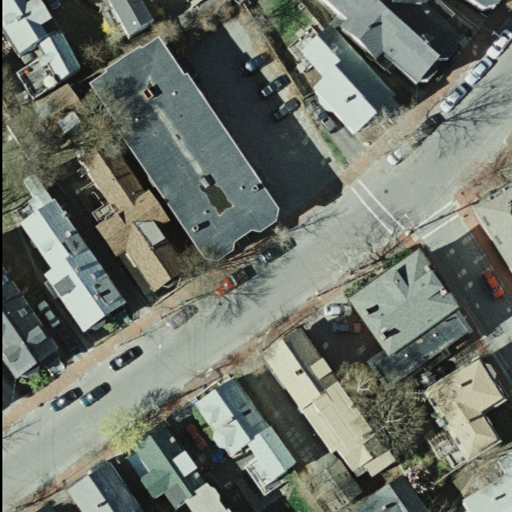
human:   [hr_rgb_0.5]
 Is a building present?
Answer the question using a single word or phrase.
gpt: yes

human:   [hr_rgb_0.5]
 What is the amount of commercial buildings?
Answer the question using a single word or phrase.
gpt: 0

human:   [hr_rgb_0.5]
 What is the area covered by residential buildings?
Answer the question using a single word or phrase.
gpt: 4381m2

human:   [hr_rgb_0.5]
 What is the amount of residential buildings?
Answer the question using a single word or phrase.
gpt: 21

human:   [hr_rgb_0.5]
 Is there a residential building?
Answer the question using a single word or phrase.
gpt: yes

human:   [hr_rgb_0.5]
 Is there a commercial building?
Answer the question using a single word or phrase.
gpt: no

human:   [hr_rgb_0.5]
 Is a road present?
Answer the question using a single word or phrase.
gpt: yes

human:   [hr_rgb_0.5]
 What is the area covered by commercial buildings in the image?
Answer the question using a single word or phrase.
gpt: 0m2

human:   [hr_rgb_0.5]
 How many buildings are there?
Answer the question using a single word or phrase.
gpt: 21

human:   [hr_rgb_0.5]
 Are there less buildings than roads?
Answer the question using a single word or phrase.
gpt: no

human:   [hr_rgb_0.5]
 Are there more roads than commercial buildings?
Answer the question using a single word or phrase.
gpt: yes

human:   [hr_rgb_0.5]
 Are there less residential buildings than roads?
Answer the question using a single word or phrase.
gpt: no

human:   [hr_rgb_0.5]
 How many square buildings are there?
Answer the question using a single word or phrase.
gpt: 0

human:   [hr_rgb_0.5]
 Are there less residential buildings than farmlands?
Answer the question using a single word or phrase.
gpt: no

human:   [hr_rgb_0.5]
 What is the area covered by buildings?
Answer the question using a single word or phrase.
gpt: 4381m2

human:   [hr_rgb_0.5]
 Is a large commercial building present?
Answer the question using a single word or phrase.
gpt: no

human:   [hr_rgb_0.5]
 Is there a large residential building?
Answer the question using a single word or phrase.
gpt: yes

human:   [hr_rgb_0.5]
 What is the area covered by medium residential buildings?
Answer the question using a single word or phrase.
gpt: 3181m2

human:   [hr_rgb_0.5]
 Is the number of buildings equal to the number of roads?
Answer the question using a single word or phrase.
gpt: no

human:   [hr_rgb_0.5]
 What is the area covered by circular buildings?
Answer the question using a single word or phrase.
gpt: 0m2

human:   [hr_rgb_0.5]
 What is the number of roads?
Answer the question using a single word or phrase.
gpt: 2

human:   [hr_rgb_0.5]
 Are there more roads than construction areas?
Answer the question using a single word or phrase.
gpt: yes

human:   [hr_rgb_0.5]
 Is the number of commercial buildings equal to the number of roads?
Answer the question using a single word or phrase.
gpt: no

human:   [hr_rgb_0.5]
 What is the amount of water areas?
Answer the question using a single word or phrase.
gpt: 0

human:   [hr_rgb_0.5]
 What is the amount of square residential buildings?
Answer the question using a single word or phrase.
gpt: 0

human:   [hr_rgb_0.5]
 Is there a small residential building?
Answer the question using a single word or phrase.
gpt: yes

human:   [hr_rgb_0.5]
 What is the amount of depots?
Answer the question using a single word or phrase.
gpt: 0

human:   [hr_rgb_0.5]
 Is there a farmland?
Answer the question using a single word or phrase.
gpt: no

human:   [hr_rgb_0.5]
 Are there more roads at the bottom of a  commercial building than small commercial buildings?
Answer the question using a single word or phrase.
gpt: no

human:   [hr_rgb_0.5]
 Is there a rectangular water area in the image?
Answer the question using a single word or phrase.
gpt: no

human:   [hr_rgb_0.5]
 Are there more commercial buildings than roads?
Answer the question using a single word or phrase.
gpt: no

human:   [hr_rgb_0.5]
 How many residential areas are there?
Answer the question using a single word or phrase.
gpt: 0

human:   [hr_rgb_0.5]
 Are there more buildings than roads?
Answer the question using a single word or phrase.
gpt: yes

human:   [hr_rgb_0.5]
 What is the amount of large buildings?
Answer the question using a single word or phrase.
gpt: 1

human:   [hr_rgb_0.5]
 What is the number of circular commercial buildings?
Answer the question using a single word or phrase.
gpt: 0

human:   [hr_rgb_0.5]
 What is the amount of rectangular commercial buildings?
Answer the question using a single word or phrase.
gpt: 0

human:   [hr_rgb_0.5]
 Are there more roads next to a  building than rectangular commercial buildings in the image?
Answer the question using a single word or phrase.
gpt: yes

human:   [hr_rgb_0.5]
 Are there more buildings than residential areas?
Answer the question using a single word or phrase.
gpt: yes

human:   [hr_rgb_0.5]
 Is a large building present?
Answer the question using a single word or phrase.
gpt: yes

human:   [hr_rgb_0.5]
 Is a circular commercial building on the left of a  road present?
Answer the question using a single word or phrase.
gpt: no

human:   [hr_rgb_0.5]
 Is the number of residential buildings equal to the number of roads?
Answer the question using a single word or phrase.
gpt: no

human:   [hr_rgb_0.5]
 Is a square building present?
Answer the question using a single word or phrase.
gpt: no

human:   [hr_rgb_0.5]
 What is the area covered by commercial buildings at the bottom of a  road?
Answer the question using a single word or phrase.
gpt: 0m2

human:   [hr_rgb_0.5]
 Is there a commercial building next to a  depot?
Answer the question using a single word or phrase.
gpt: no

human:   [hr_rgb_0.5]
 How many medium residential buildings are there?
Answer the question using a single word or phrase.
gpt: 13

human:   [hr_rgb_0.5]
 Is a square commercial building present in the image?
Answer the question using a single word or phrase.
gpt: no

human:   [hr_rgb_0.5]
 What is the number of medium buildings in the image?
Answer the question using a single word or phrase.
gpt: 13

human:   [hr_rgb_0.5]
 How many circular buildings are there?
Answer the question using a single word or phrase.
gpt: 0

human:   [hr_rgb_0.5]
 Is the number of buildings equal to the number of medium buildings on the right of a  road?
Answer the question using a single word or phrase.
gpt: no

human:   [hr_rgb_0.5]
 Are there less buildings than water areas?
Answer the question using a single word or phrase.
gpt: no

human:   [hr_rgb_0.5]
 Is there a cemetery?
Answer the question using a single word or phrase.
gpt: no

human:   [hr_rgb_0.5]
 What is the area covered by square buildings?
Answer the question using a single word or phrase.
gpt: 0m2

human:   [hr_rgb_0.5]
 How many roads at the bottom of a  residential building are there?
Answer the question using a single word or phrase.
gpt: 2

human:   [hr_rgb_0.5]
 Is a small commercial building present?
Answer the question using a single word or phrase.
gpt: no

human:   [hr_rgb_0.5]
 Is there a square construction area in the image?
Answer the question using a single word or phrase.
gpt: no

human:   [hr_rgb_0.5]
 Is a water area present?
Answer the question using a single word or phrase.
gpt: no

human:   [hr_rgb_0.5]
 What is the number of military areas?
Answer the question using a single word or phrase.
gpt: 0

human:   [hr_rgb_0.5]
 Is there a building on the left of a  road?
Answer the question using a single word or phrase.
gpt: yes

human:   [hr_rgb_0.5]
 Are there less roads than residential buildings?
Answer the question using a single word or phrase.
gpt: yes

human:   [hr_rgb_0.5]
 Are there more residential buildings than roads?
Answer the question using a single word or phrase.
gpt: yes

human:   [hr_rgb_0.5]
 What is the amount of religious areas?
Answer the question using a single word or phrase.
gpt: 0

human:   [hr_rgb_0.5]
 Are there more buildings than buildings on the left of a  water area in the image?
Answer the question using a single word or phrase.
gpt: yes

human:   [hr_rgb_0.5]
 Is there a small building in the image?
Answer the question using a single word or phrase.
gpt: yes

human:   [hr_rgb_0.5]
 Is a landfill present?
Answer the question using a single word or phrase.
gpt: no